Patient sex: M
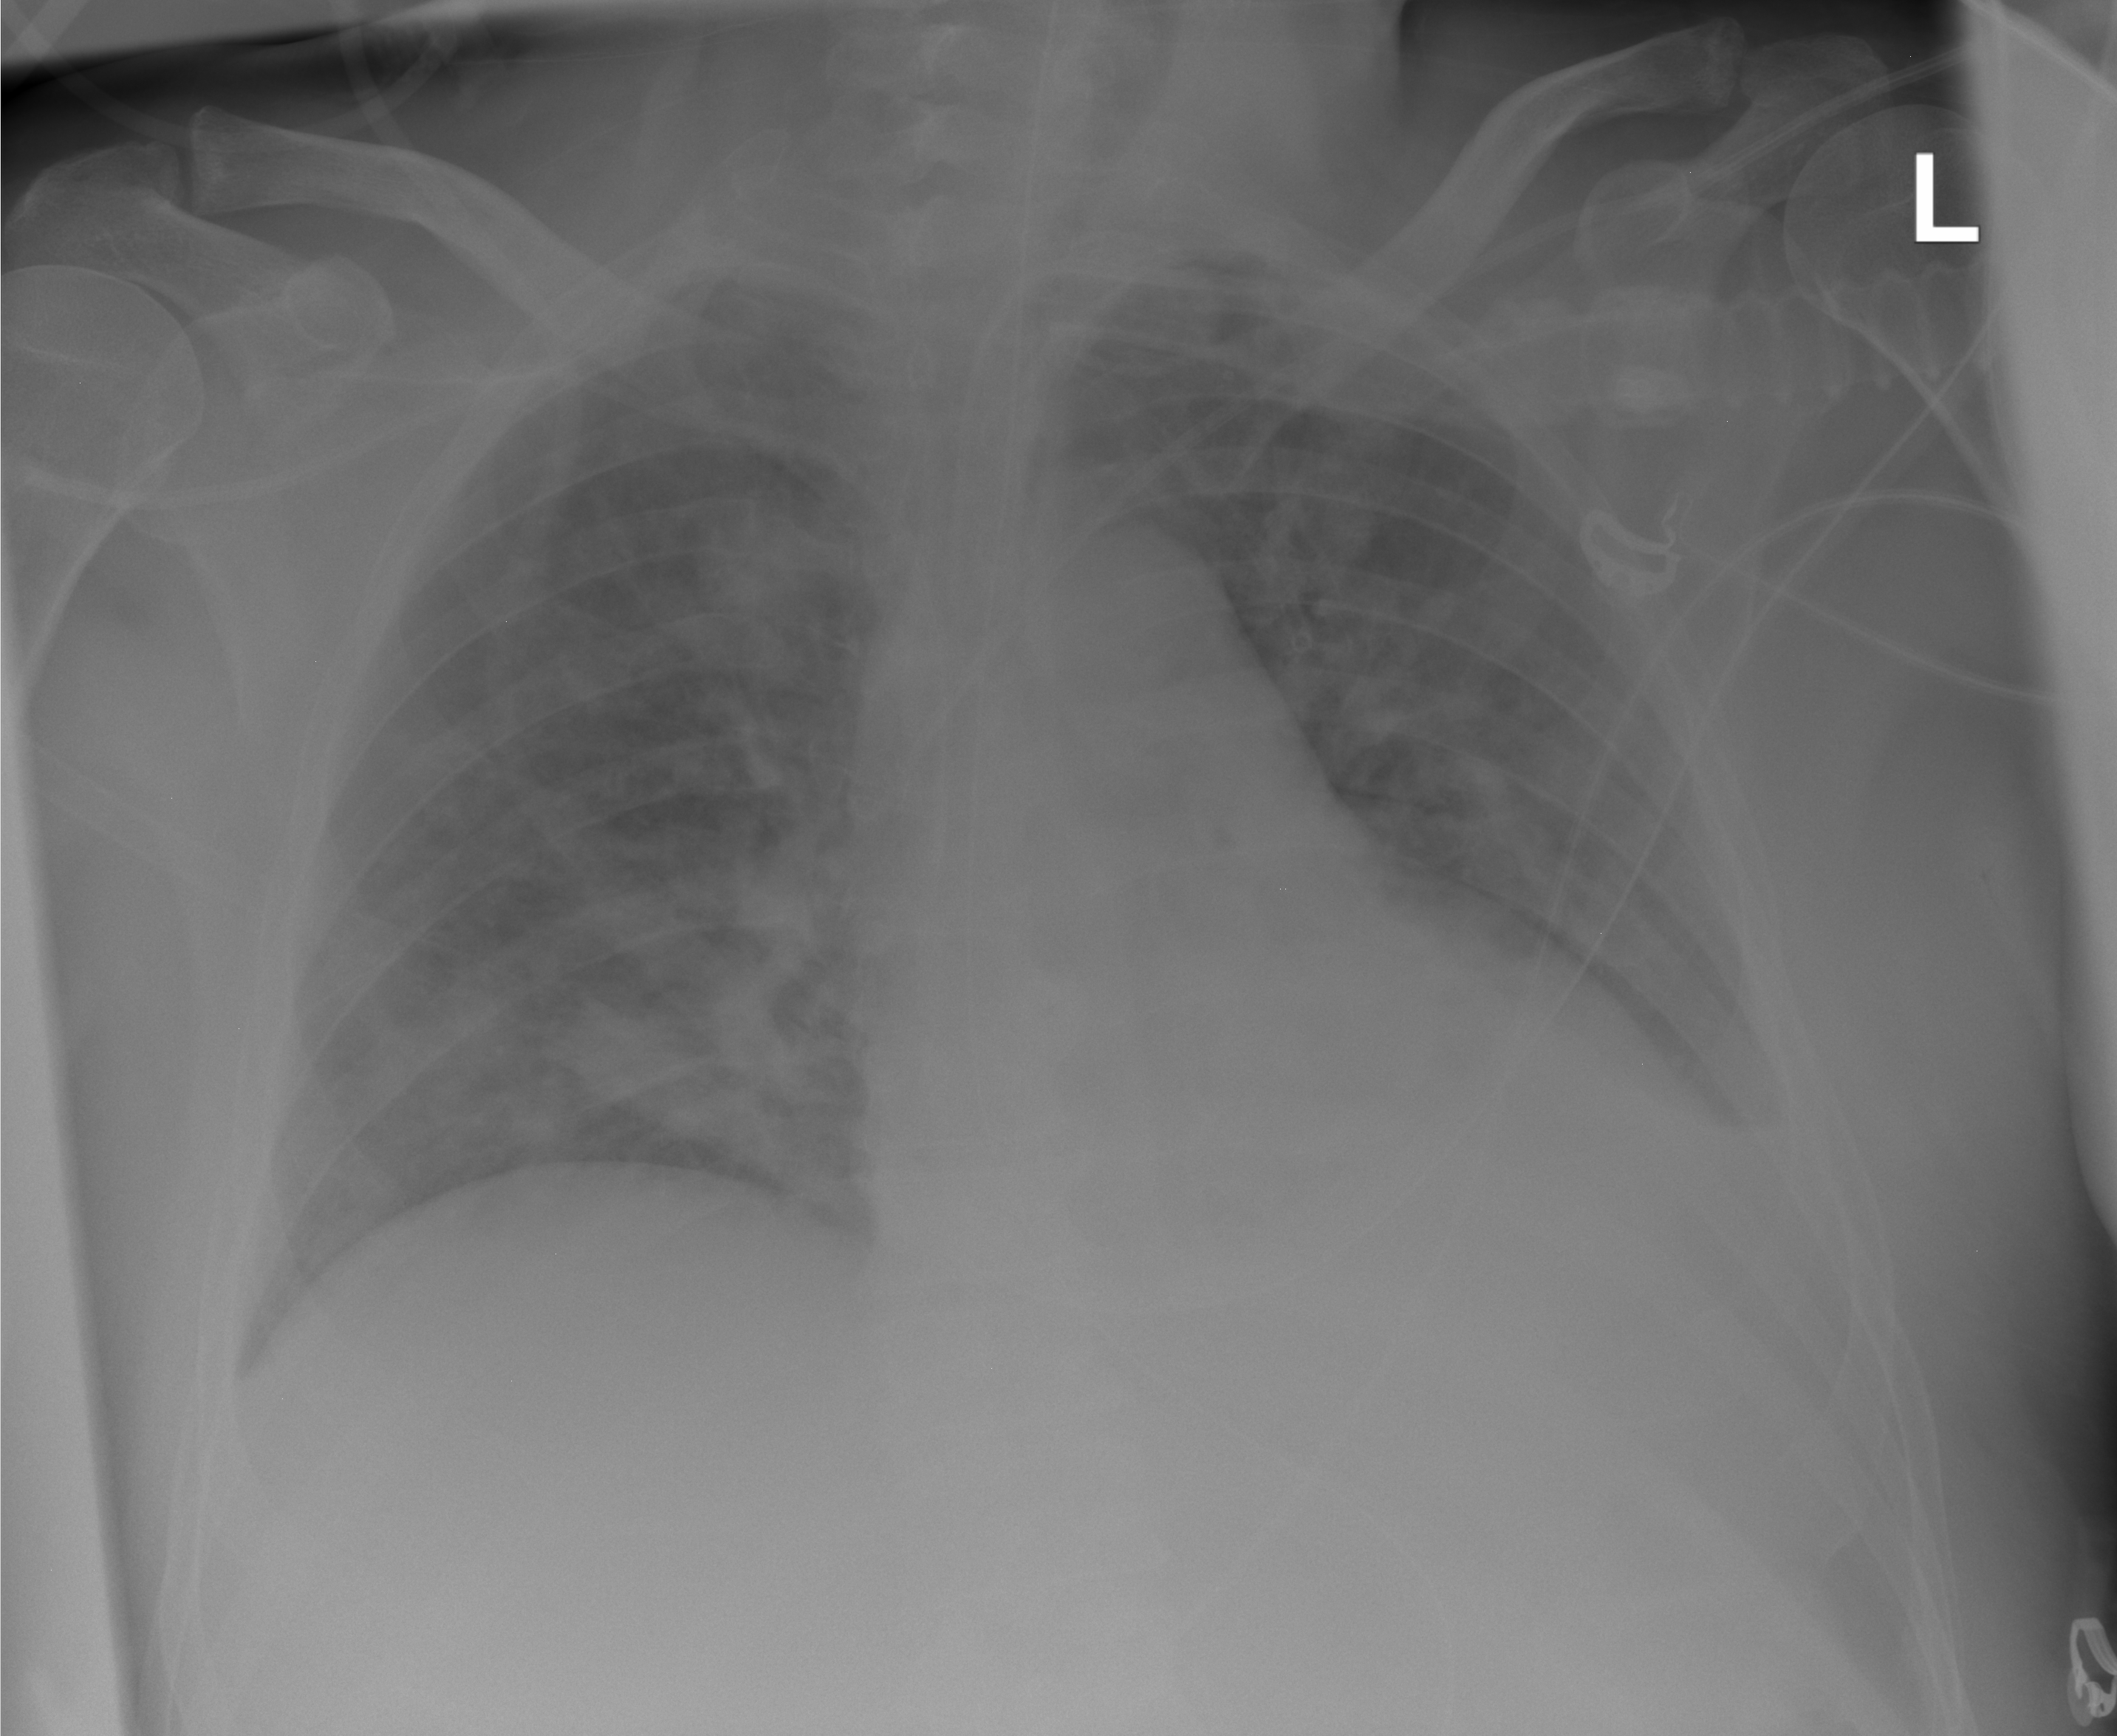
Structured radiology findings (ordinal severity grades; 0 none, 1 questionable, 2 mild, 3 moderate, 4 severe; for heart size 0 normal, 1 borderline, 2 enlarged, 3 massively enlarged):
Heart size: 2
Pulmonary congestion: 2
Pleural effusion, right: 0
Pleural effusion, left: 2
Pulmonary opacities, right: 0
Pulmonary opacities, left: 0
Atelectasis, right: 0
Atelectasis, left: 2